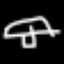
Label: mushroom